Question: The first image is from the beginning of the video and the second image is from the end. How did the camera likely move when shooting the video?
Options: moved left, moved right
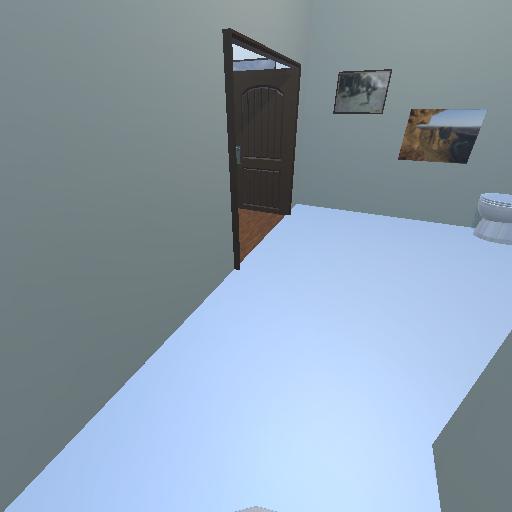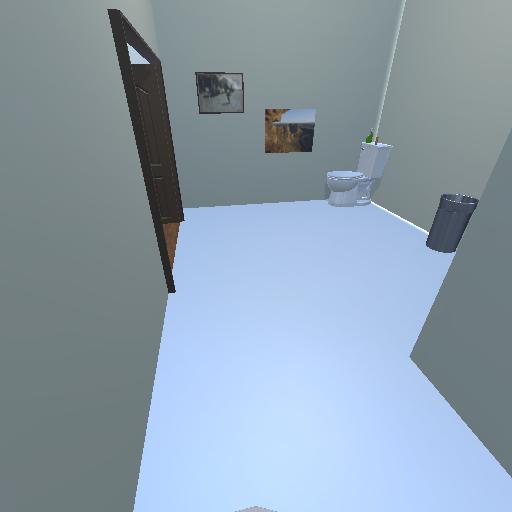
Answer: moved left